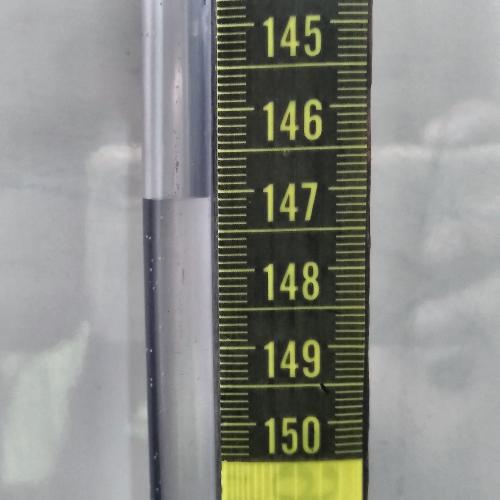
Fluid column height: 147.1 cm